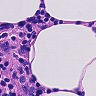
Metastatic tissue present: no